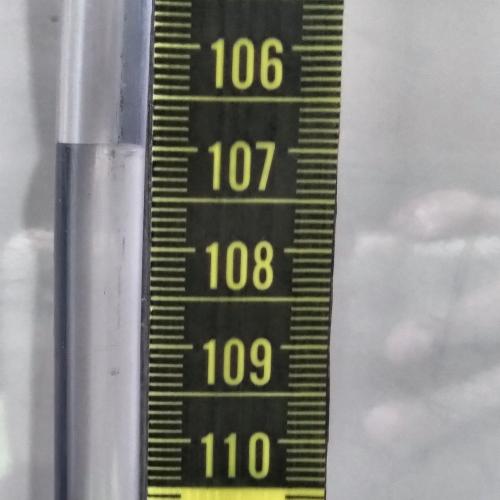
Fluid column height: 107.0 cm